Question: I'm working on a project that requires converting a character into a two dimensional array in Android. For example, if I have the character (or string) "A", I must create a two dimensional array like this:
'''
[0,0,1,0,0]
[0,1,0,1,0]
[0,1,0,1,0]
[1,0,0,0,1]
[1,1,1,1,1]
[1,0,0,0,1]
[0,0,0,0,0]
'''
Graphically:

How can I deal with this problem?
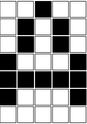
Answer: You can try something like:
'''
String str = "ABC";
List<byte[][]> codedString = new ArrayList<byte[][]>();
for ( char c : str.toCharArray() ) {
switch ( c ) {
case 'A':
codedString.add( new byte[][]{
{ 0, 0, 1, 0, 0 },
{ 0, 1, 0, 1, 0 },
{ 0, 1, 0, 1, 0 },
{ 1, 0, 0, 0, 1 },
{ 1, 1, 1, 1, 1 },
{ 1, 0, 0, 0, 1 },
{ 0, 0, 0, 0, 0 } } );
break;
case 'B':
codedString.add( new byte[][]{
{ 1, 1, 1, 1, 0 },
{ 1, 0, 0, 0, 1 },
{ 1, 0, 0, 0, 1 },
{ 1, 1, 1, 1, 0 },
{ 1, 0, 0, 0, 1 },
{ 1, 0, 0, 0, 1 },
{ 1, 1, 1, 1, 0 } } );
break;
case 'C':
codedString.add( new byte[][]{
{ 0, 1, 1, 1, 0 },
{ 1, 0, 0, 0, 1 },
{ 1, 0, 0, 0, 0 },
{ 1, 0, 0, 0, 0 },
{ 1, 0, 0, 0, 0 },
{ 1, 0, 0, 0, 1 },
{ 0, 1, 1, 1, 0 } } );
break;
}
}
for ( byte[][] codedChar : codedString ) {
for ( int i = 0; i < codedChar.length; i++ ) {
for ( int j = 0; j < codedChar[i].length; j++ ) {
System.out.print( codedChar[i][j] == 1 ? "X" : " " );
}
System.out.println();
}
}
'''
You will need to hardcode all the patterns.
I changed my code to use zeros and ones to represent the pattern. It is easier to read than using booleans.